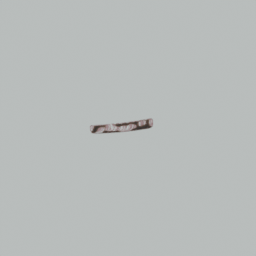
Label: animals